Question: Right now I have a layout as in the picture, just that I would like the blue rectangle inside the white rectangle I go to fill the whole size of the white square .. but I tried to change some settings but not works.
The Xml is:
'''
<merge xmlns:android="http://schemas.android.com/apk/res/android"
xmlns:tools="http://schemas.android.com/tools"
tools:context=".LoginActivity" >
<!-- Login progress -->
<LinearLayout
android:id="@+id/login_status"
android:layout_width="wrap_content"
android:layout_height="wrap_content"
android:layout_gravity="center"
android:gravity="center_horizontal"
android:orientation="vertical"
android:visibility="gone" >
<ProgressBar
style="?android:attr/progressBarStyleLarge"
android:layout_width="wrap_content"
android:layout_height="wrap_content"
android:layout_marginBottom="8dp" />
<TextView
android:id="@+id/login_status_message"
android:layout_width="wrap_content"
android:layout_height="wrap_content"
android:layout_marginBottom="16dp"
android:fontFamily="sans-serif-light"
android:text="@string/login_progress_signing_in"
android:textAppearance="?android:attr/textAppearanceMedium" />
</LinearLayout>
<!-- Login form -->
<ScrollView
android:id="@+id/login_form"
android:layout_width="fill_parent"
android:layout_height="match_parent"
android:background="@color/background_color" >
<LinearLayout
style="@style/LoginFormContainer"
android:layout_width="fill_parent"
android:layout_height="wrap_content"
android:layout_gravity="center_horizontal"
android:layout_marginTop="20dp"
android:background="@color/background_login_color"
android:orientation="vertical" >
<LinearLayout
android:id="@+id/row0"
android:layout_width="fill_parent"
android:layout_height="wrap_content"
android:background="@drawable/top_logo_repeat"
android:gravity="center"
android:orientation="vertical" >
<ImageView
android:id="@+id/imageLogo"
android:layout_width="match_parent"
android:layout_height="wrap_content"
android:antialias="true"
android:contentDescription="@string/logoimg"
android:src="@drawable/logo" />
</LinearLayout>
<EditText
android:id="@+id/username"
android:layout_width="match_parent"
android:layout_height="wrap_content"
android:hint="@string/prompt_username"
android:inputType="textEmailAddress"
android:layout_marginTop="20dp"
android:maxLines="1"
android:singleLine="true" />
<EditText
android:id="@+id/password"
android:layout_width="match_parent"
android:layout_height="wrap_content"
android:hint="@string/prompt_password"
android:imeActionId="@+id/login"
android:imeActionLabel="@string/action_sign_in_short"
android:imeOptions="actionUnspecified"
android:inputType="textPassword"
android:maxLines="1"
android:singleLine="true" />
<CheckBox
android:id="@+id/checkBox1"
android:layout_width="wrap_content"
android:layout_height="wrap_content"
android:text="@string/saveCheckBox" />
<Button
android:id="@+id/sign_in_button"
android:layout_width="fill_parent"
android:layout_height="wrap_content"
android:layout_marginTop="16dp"
android:paddingLeft="32dp"
android:paddingRight="32dp"
android:text="@string/action_sign_in_register" />
<Button
android:id="@+id/button1"
android:layout_width="fill_parent"
android:layout_height="wrap_content"
android:layout_toRightOf="@+id/sign_in_button"
android:layout_weight="0.30"
android:text="@string/registerButton" />
</LinearLayout>
</ScrollView>
</merge>
'''

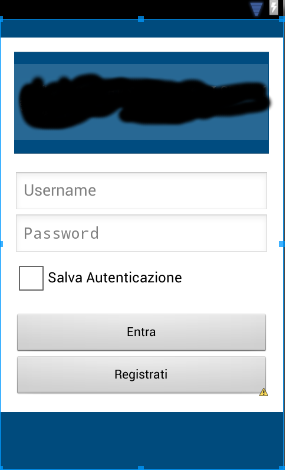
Answer: Your linearLayout has style set to 'LoginFormContainer'
'''
<LinearLayout
style="@style/LoginFormContainer"
android:layout_width="fill_parent"
android:layout_height="wrap_content"
android:layout_gravity="center_horizontal"
android:layout_marginTop="20dp"
android:background="@color/background_login_color"
android:orientation="vertical" >
'''
In this style, it is likely that margins are set. As such, all contents in the 'LinearLayout' have a margin.
The solution to this, is to . (Or remove the style from the 'LinearLayout'.
Note: This will then remove the margins to the 'editText' etc below the image too, as they are also in the linear layout.
The solution to fix this, would be to wrap the rest of the contents in its own 'LinearLayout' and apply the margin to this 'LinearLayout'.